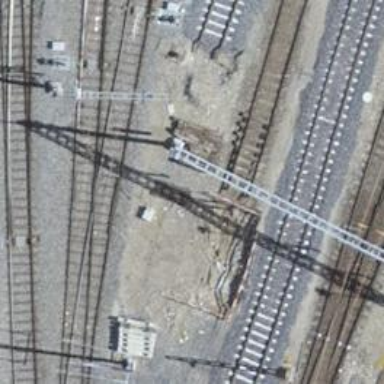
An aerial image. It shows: Siding service track with one electrified contact line.